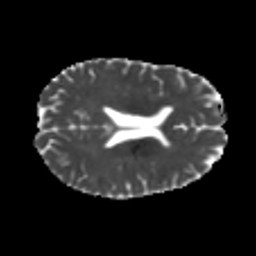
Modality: MD
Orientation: axial
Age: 21
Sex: female
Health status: healthy
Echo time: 0.074 s